Interaction volume radius: 5 \u00c5
Interaction volume height: 25 \u00c5
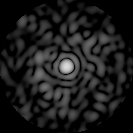
Disorder parameter: 0.8529